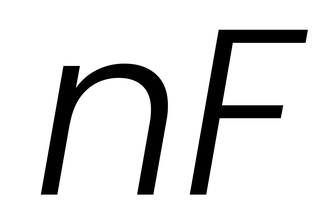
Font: Poppins-LightItalic